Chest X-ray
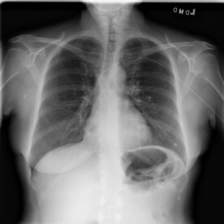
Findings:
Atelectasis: negative
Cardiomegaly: negative
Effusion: negative
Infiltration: negative
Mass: negative
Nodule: positive
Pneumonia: negative
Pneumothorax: negative
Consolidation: negative
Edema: negative
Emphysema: negative
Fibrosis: negative
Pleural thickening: negative
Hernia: negative